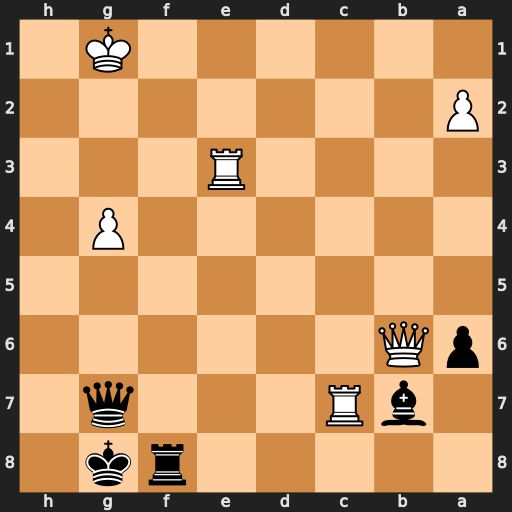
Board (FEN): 5rk1/1bR3q1/pQ6/8/6P1/4R3/P7/6K1
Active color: b
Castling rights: -
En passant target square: -
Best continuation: Qxg4+ Rg3 Qxg3#